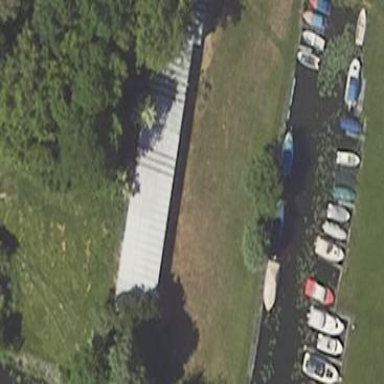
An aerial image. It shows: Shed building.